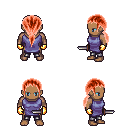
a pixel art fantasy rpg character, male body template, human, dark skin, chain tabard jacket, metal pants, red ponytail hairstyle, gold gloves, dagger, four views (front, back, left, right), 2x2 character sprite sheet, small pixel art, hard edges, no anti-aliasing